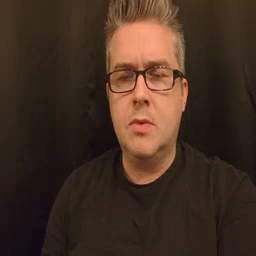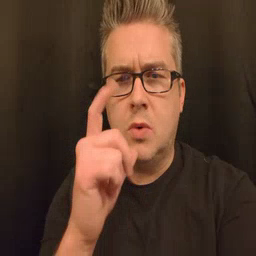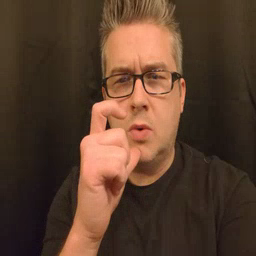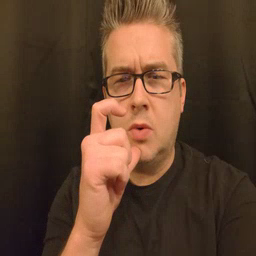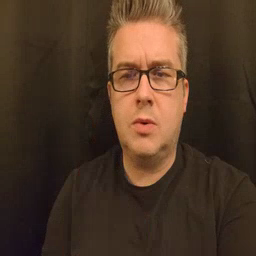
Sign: who